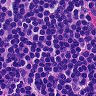
Metastatic tissue present: no